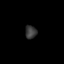
Tissue: lung
Cell type: Others
Senescence score: 0.5504
Nuclear area (px): 154
Mean DAPI intensity: 55.104